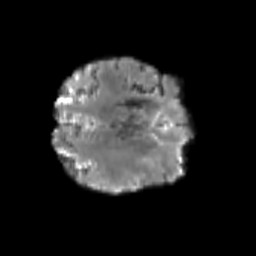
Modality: T2w
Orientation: axial
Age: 60
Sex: male
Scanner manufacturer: siemens
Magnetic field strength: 3 T
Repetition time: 6.1 s
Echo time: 0.101 s